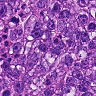
Metastatic tissue present: yes